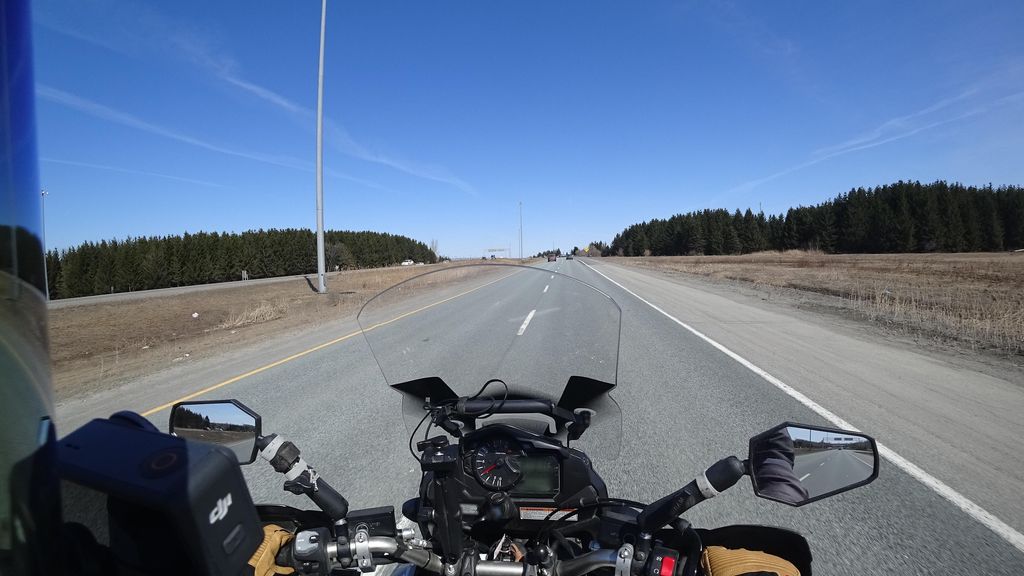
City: quebec_city